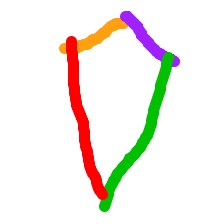
Shape: kite